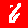
Digit: 6